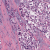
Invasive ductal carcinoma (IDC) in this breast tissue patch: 1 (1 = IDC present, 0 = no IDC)